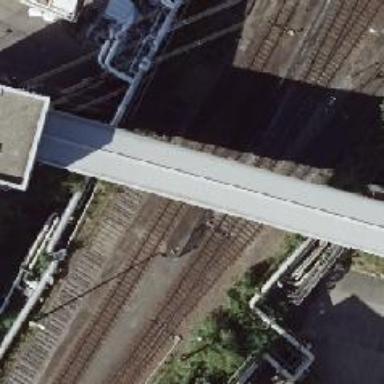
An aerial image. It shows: Railway switch with the turnout on the left side.